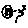
Label: moon